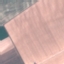
Land use / land cover: AnnualCrop